Question: this is my code :
'''
@for (int j = 0; j < 10; j++)
{
<div class="col-lg-2 col-md-3 col-sm-4 col-xs-12">
<div class="thumbnail">
<img src="http://placehold.it/800x500" alt="">
<div class="">
<h3>Feature Label</h3>
<p>Lorem ipsum dolor sit amet, consectetur adipisicing elit.</p>
<p>
<a href="#" class="btn btn-primary">Buy Now!</a> <a href="#" class="btn btn-default">More Info</a>
</p>
</div>
</div>
</div>
}
'''
how can i reduce the margin between each item ( check attachment please)
thanks

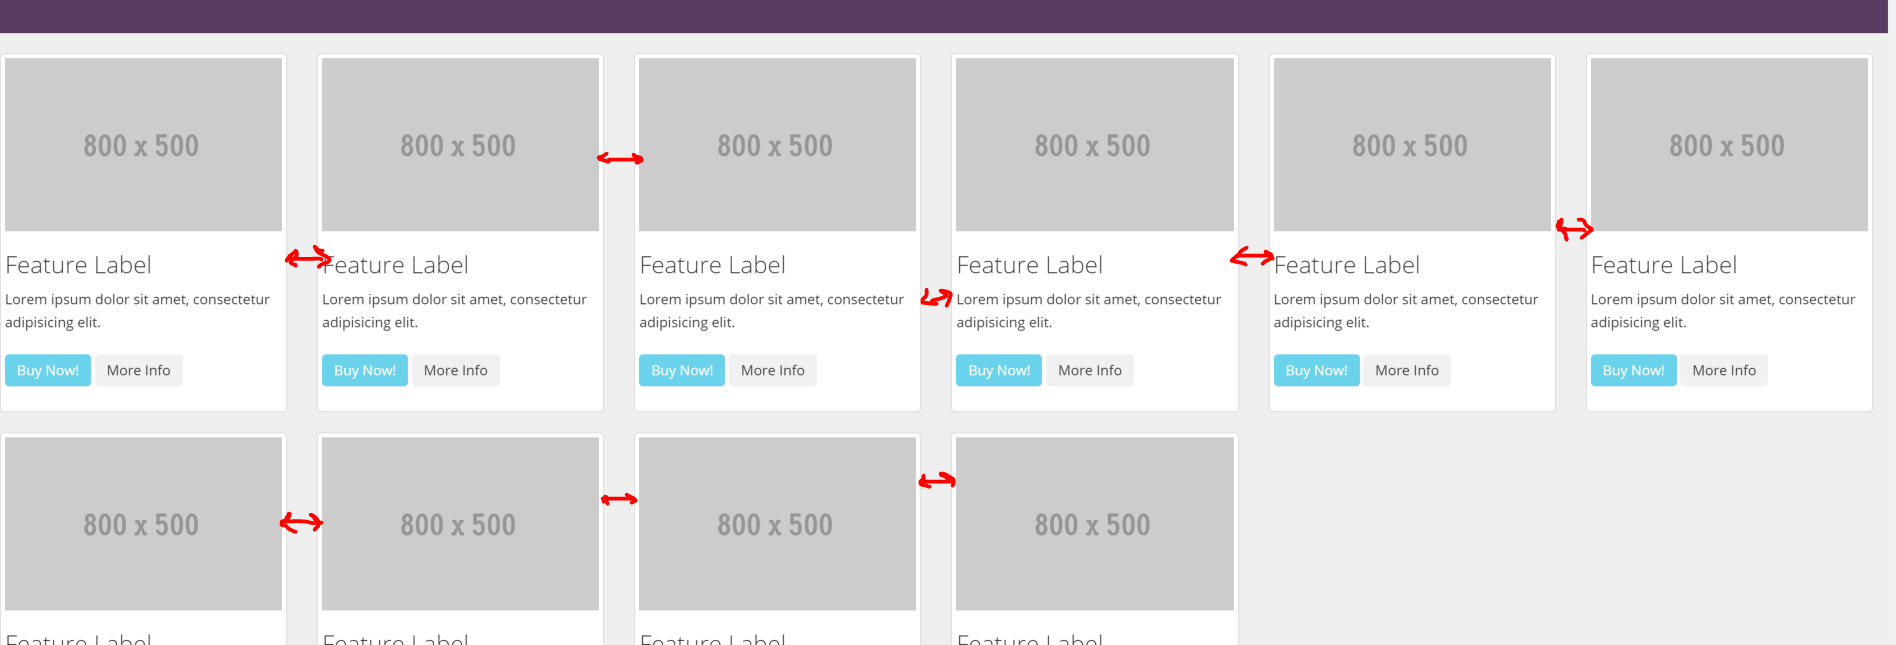
Answer: '''
.col-lg-2.col-md-3.col-sm-4.col-xs-12
{
padding: 0 your desired padding/2;
}
'''
actually, it is padding. not margin.
here is the bootply example:- <URL>